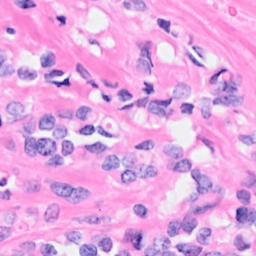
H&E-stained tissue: Breast